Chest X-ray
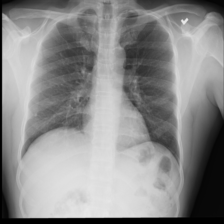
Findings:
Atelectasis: negative
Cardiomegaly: negative
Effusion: negative
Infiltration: positive
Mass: negative
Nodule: negative
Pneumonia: negative
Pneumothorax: negative
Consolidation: negative
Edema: negative
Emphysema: negative
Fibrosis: negative
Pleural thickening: negative
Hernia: negative